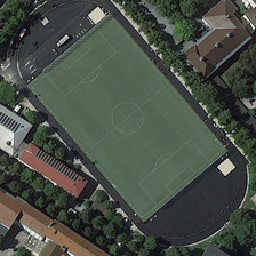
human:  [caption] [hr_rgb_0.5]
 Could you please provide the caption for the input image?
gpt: The green green field is surrounded by gray bare fields

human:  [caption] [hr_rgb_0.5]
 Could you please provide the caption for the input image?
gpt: A square green field was surrounded by bare gray fields

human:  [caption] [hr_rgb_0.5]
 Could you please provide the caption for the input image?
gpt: The green fields are surrounded by bare gray fields.

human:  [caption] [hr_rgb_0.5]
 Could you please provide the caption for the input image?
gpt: A boxy green field is surrounded by grey bare fields

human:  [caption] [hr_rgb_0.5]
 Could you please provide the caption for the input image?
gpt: A Green Field is surrounded by grey fields.